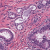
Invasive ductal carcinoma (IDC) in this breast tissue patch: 0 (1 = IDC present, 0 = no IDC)